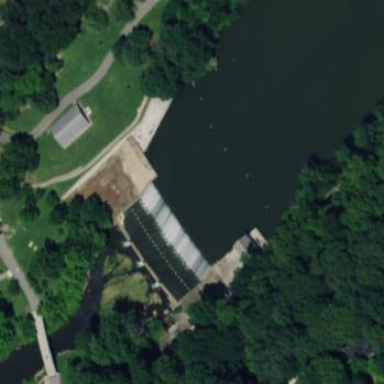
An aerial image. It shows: Dam across waterway.